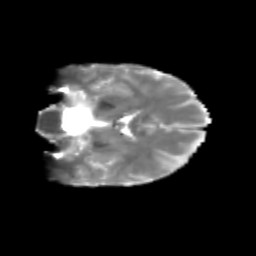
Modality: T2w
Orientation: coronal
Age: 24
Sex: female
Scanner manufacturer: siemens
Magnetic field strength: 3 T
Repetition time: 1.8 s
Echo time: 0.07 s